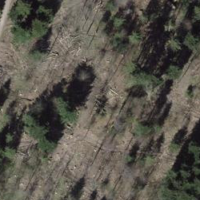
EUNIS habitat code: 41
Species observed at this site:
Allium ursinum